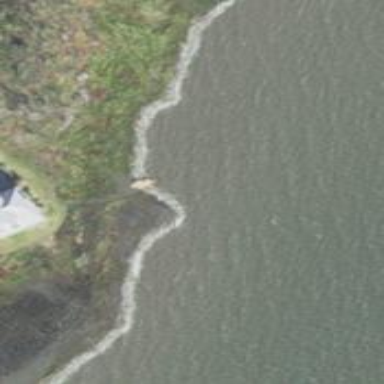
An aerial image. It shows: Breakwater structure.